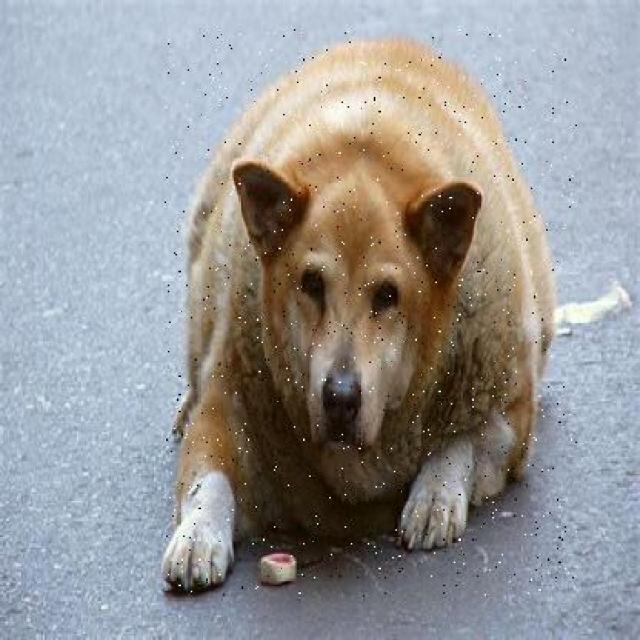
Healthy canine skin — no visible lesions, inflammation, or abnormalities. The skin and coat appear normal.